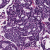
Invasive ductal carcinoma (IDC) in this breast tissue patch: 1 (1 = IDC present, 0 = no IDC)